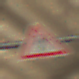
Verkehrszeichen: FussgaengerRechts
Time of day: MorningAfternoon
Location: Roofed (Special)
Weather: NotSpecified
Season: NotSpecified
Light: Artificial